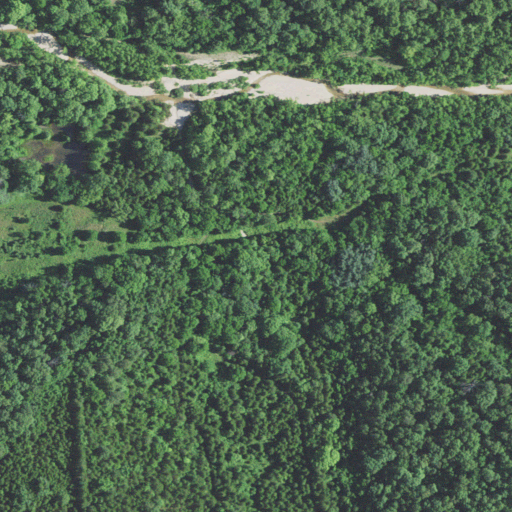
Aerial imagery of valley in Missouri named Johnson Hollow containing deciduous forest, mixed forest, evergreen forest, open development, pasture, and open water